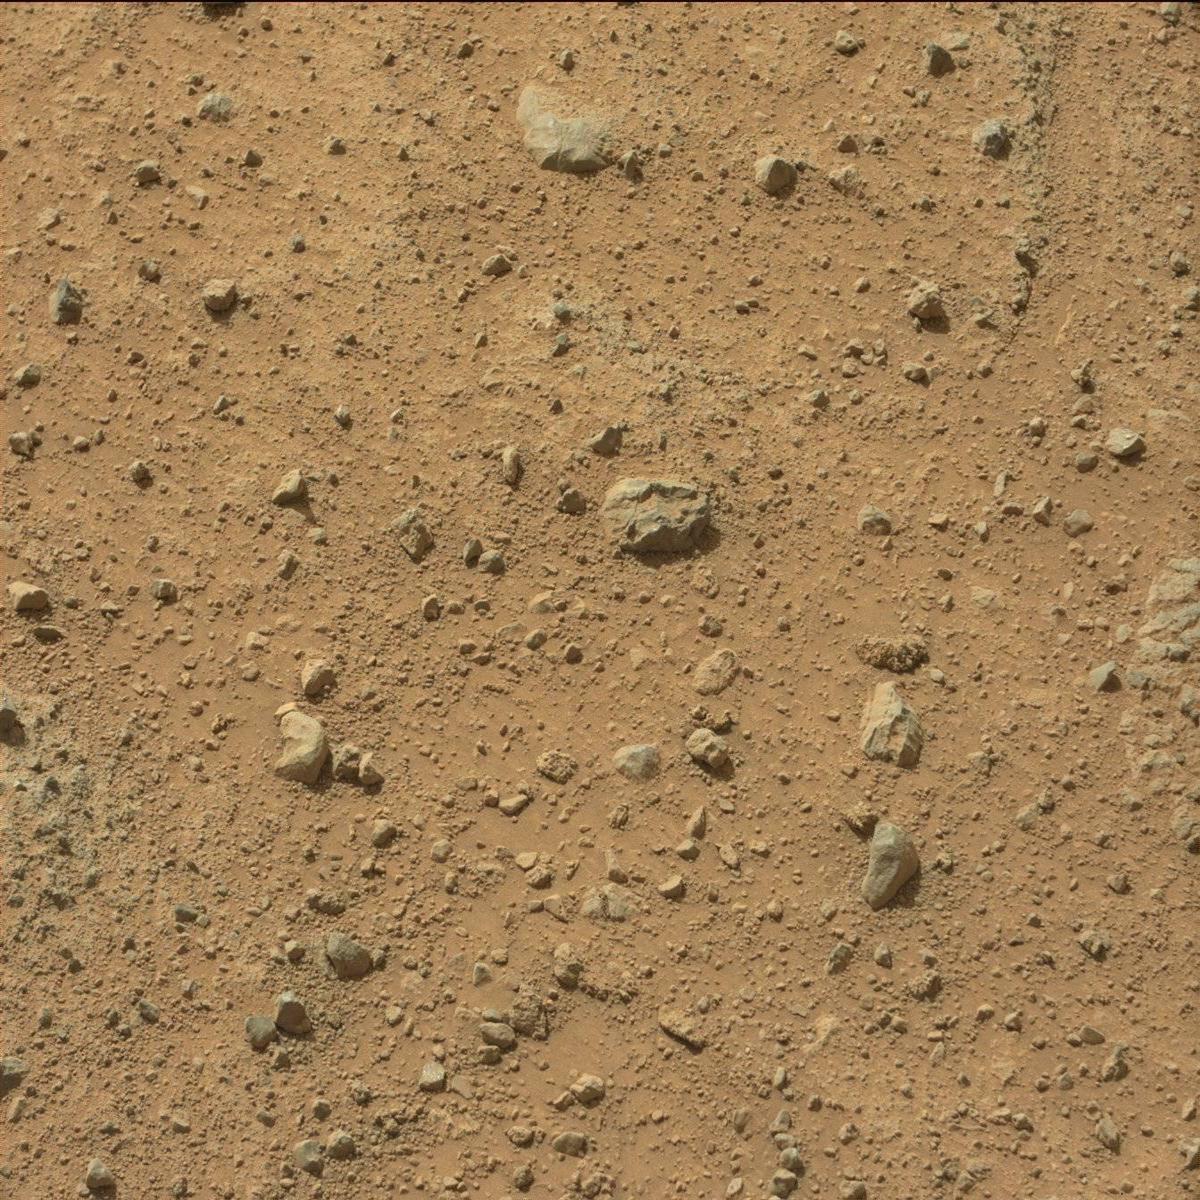
Terrain classes present: Bedrock, Rock, Sand / Soil